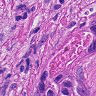
Metastatic tissue present: yes